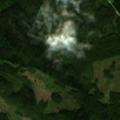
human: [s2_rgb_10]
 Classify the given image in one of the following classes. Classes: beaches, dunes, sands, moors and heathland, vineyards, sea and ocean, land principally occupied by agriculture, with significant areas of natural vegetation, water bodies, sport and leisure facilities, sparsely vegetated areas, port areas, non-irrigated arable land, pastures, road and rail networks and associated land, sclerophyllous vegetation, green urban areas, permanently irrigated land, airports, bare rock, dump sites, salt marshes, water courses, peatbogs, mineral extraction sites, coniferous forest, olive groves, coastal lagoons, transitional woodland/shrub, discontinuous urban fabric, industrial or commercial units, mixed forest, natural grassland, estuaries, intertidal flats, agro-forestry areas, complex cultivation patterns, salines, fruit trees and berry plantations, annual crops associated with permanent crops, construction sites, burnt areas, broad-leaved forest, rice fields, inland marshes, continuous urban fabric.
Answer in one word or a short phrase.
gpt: coniferous forest, mixed forest, transitional woodland/shrub